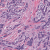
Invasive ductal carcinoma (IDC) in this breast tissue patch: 1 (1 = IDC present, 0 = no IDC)